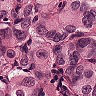
Metastatic tissue present: yes